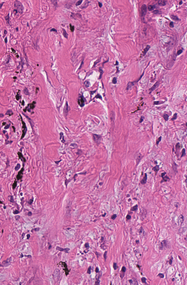
Tumor epithelial tissue: no
Tumor-associated stroma tissue: yes
Normal tissue: no